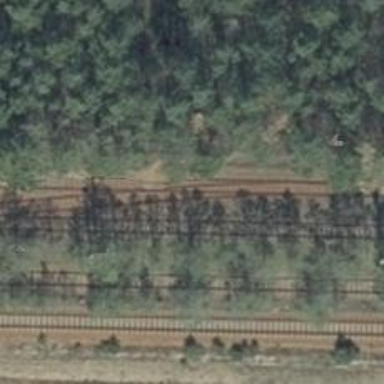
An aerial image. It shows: Railway spur service.